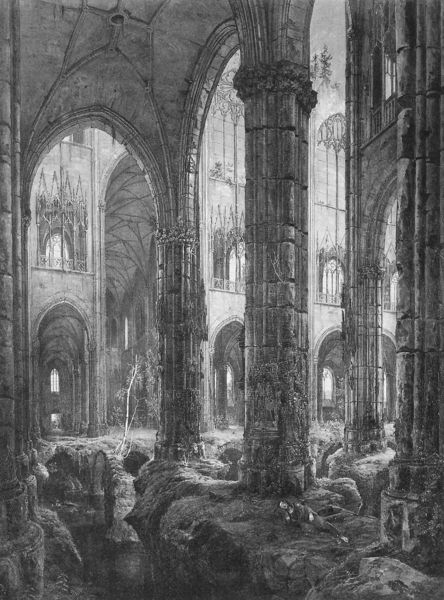
Titel: Gotische Kirchenruine
Künstler: Karl Blechen
Institution: Dresden, Gemäldegalerie Neue Meister
Schlagwörter: baum, mann, schlaf, fenster, säule, säulen, zeichnung, birke, kirche, innen, gotik, holzschnitt, liegen, graphik, ruine, gewölbe, dom, moos